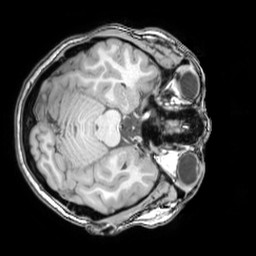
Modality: T1w
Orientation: axial
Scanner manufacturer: philips
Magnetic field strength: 3 T
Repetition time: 0.008126 s
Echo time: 0.003721 s